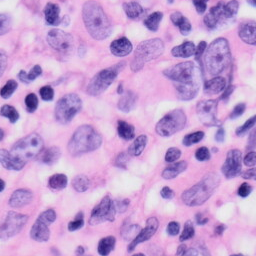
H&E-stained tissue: Skin